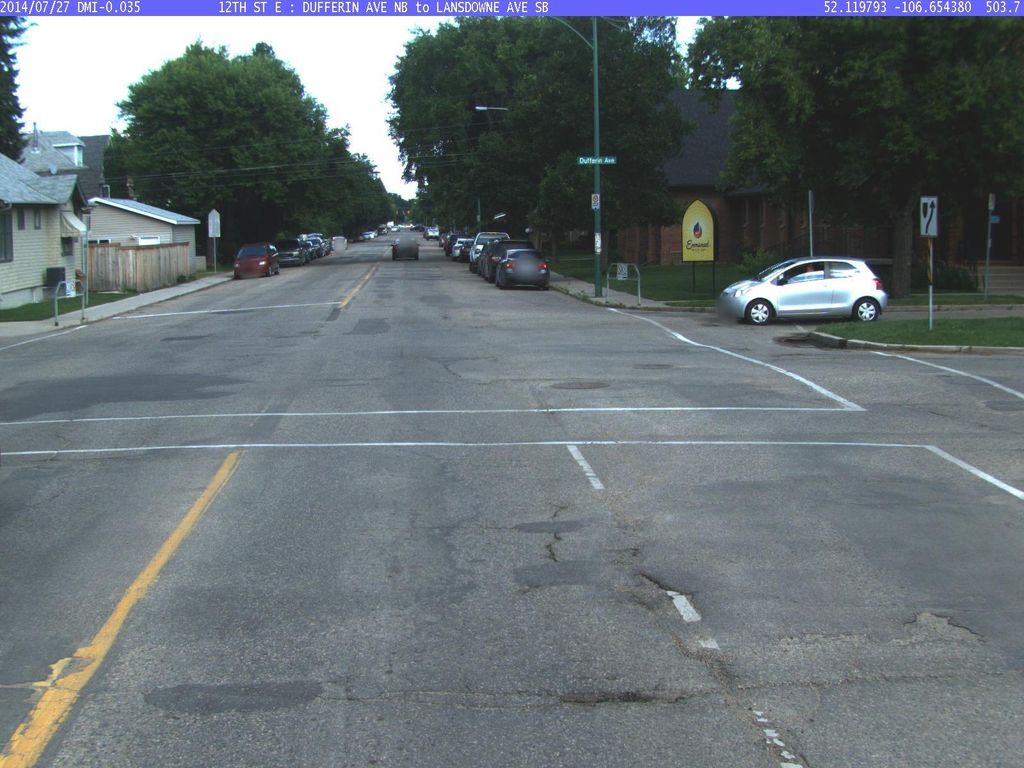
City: saskatoon